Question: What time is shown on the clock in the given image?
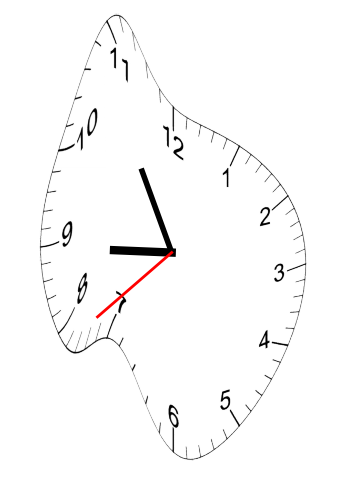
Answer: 08:54:38